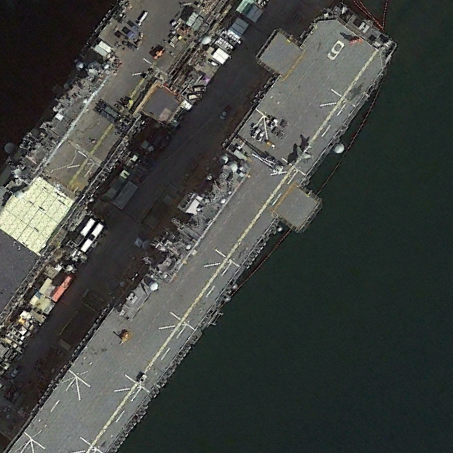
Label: assault